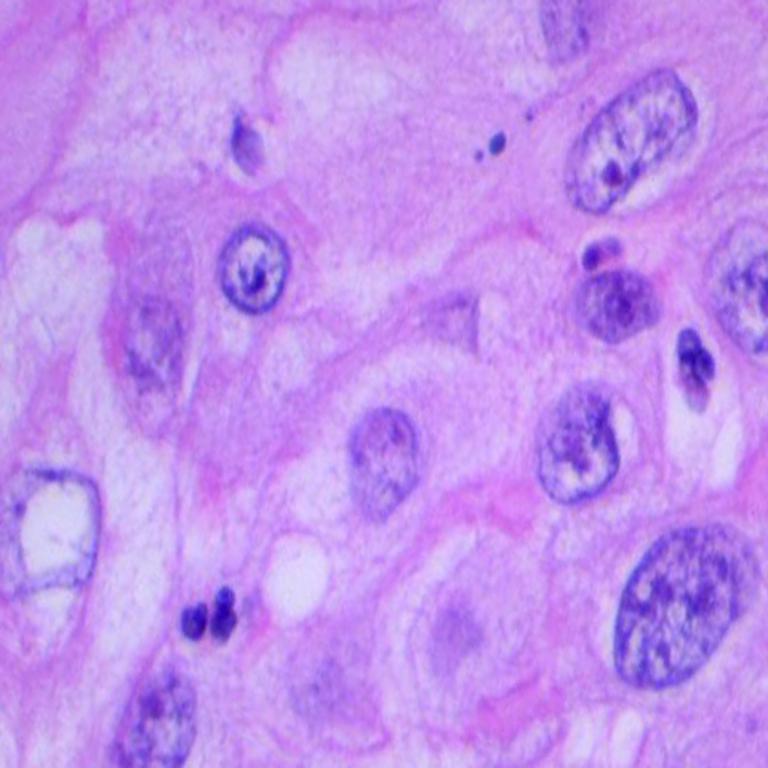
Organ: lung
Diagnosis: squamous carcinomas